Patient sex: M
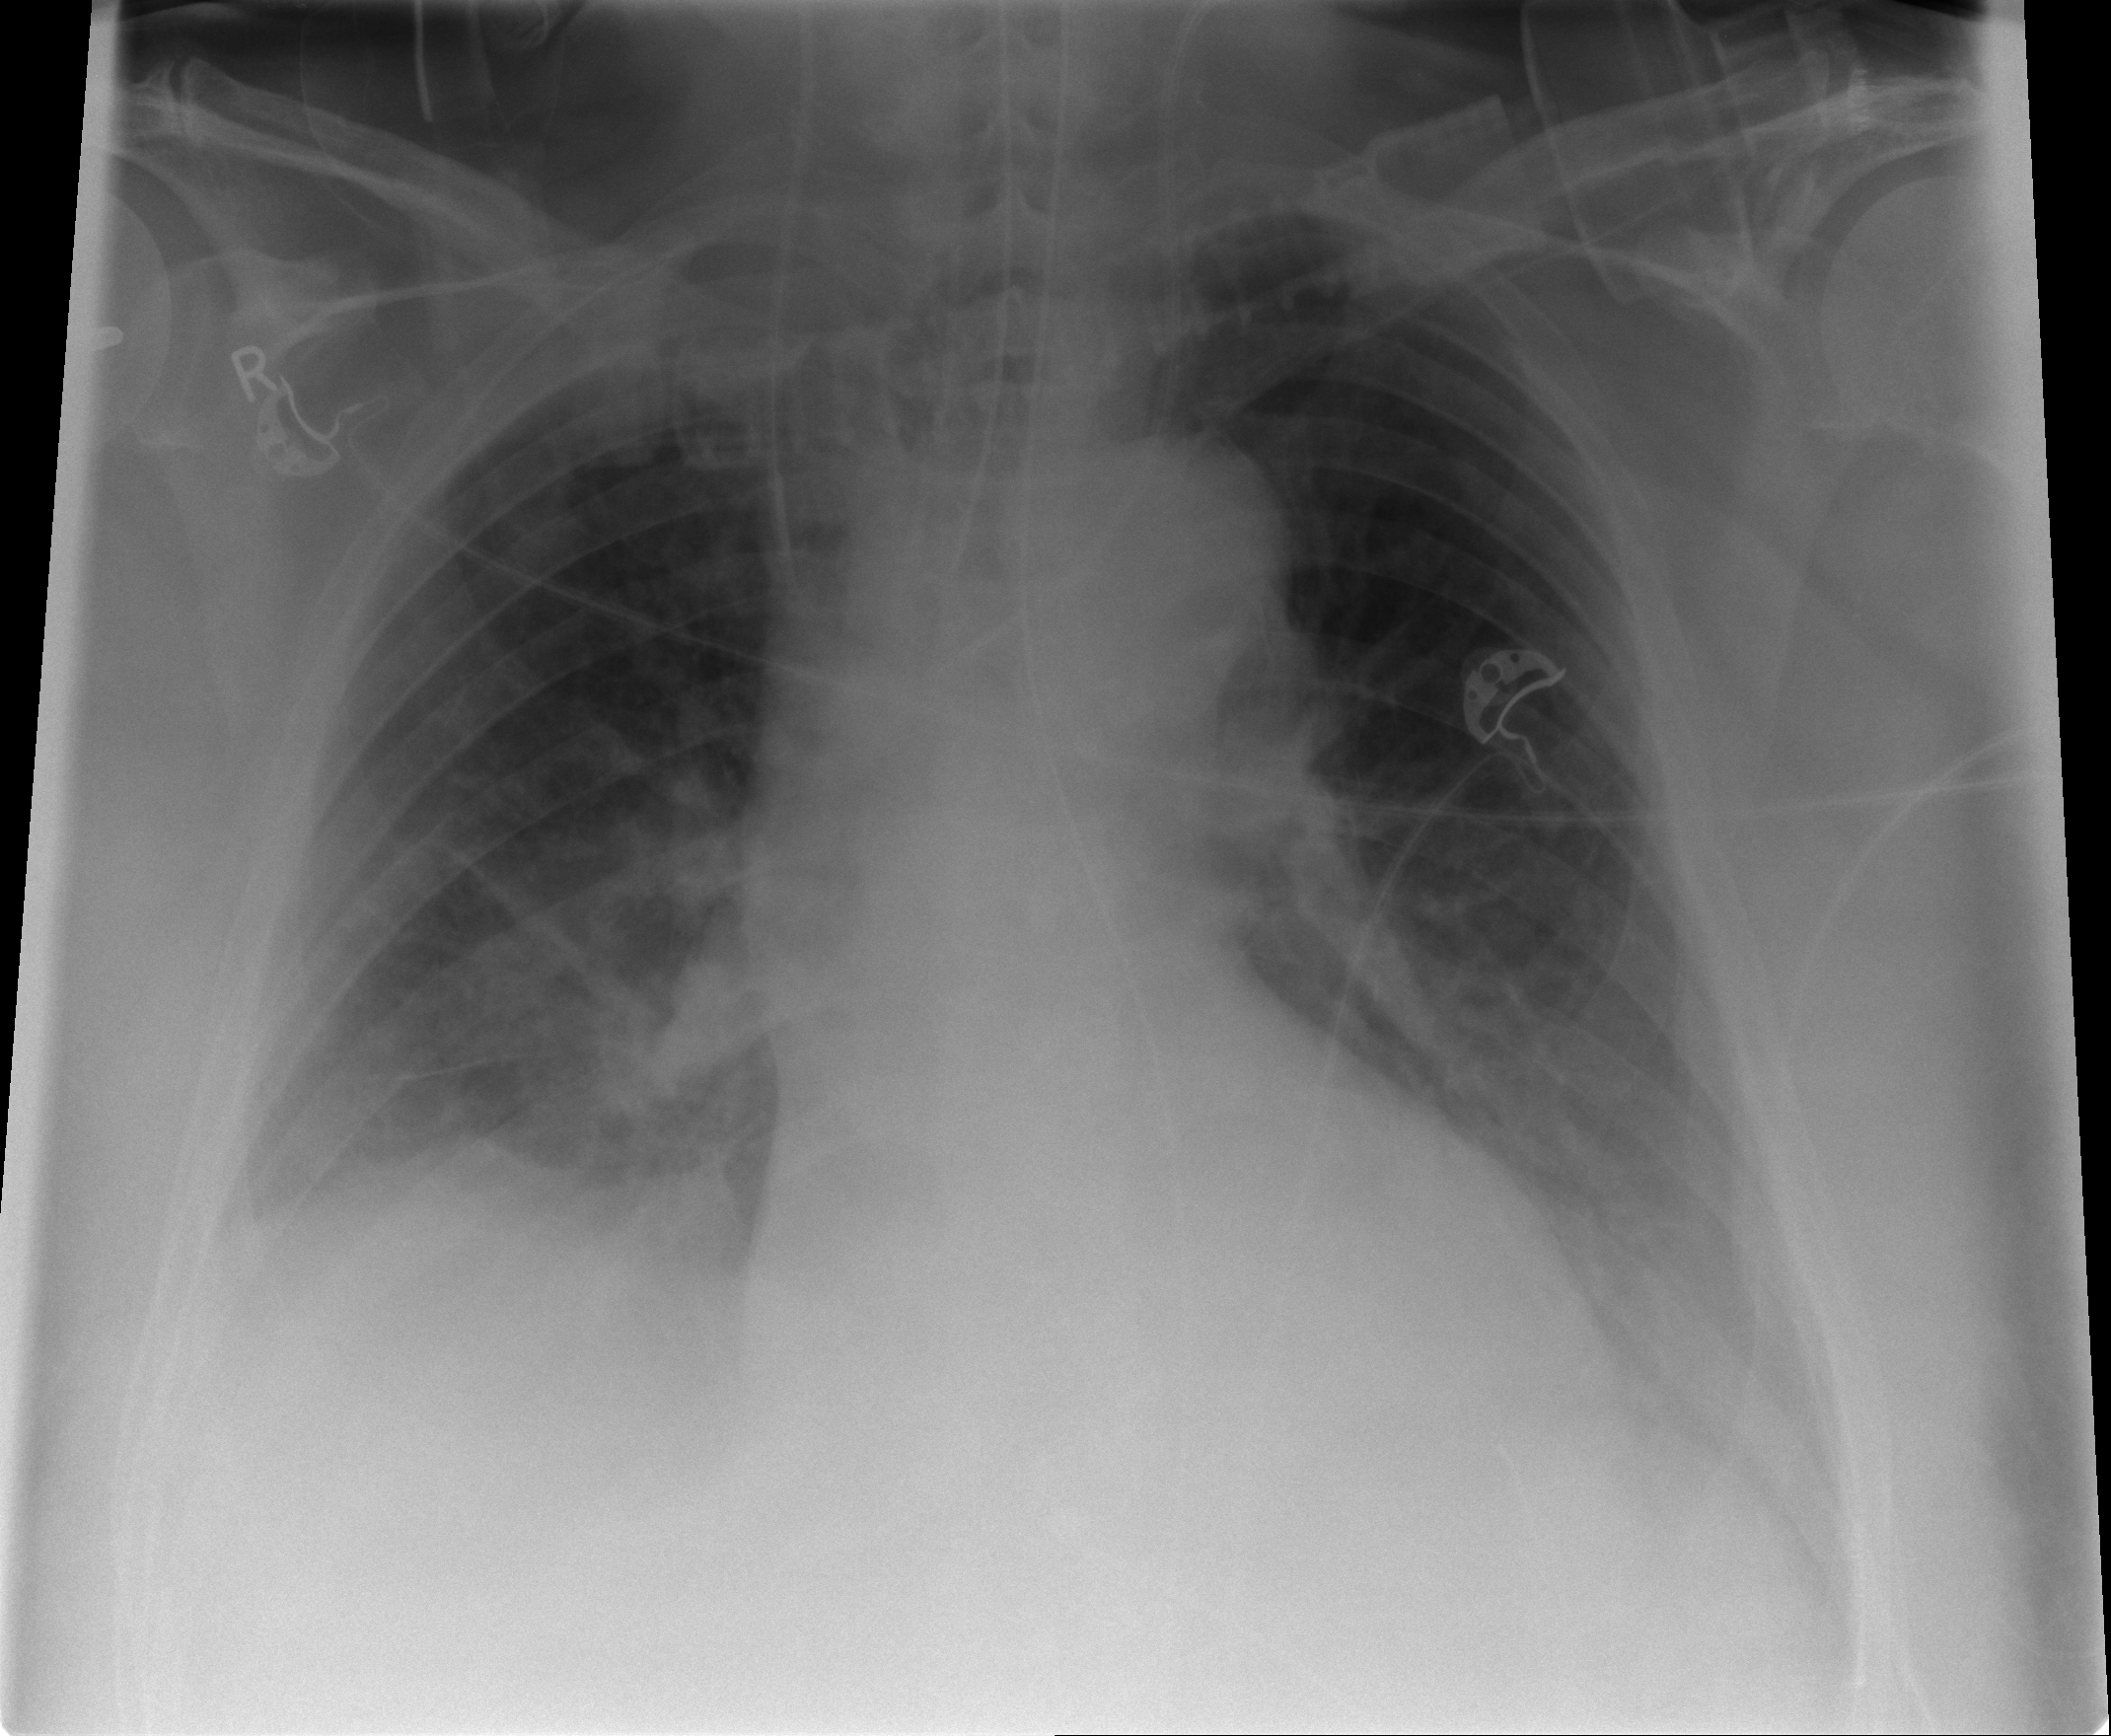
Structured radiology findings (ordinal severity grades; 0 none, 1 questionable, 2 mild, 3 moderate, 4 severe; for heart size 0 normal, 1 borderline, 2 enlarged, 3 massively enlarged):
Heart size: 0
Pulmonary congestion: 2
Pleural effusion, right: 2
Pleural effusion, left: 2
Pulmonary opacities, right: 0
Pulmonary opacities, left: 0
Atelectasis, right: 2
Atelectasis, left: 2